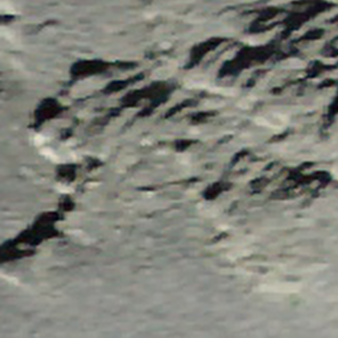
Label: other